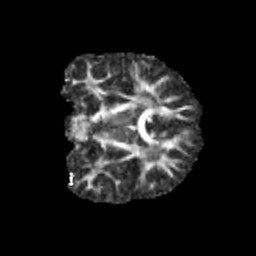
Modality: FA
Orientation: coronal
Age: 9
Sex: female
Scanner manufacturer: siemens
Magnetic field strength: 3 T
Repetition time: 3.8 s
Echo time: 0.07 s